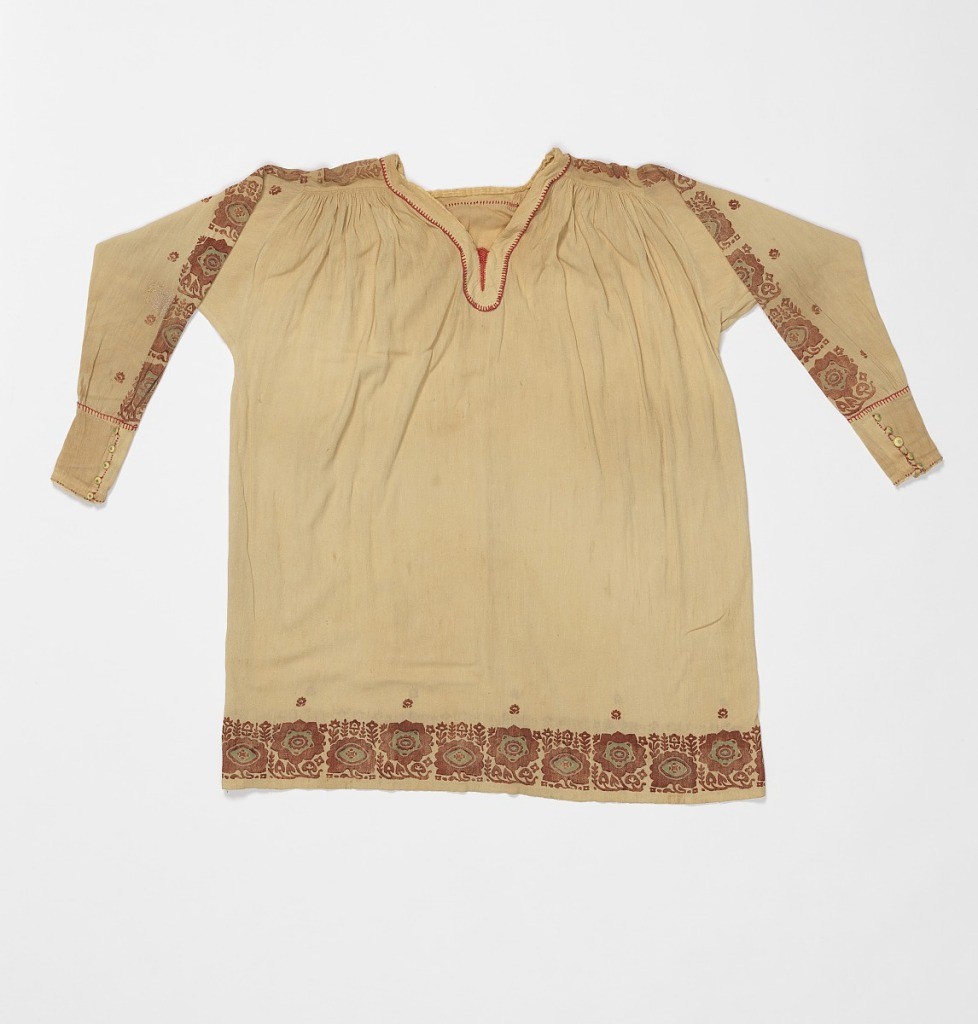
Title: Blouse
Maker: Lydia Bush-Brown, American, 1887–1984
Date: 1905–19
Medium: cotton, silk, buttons with glass beads Technique: block printed on crepe (overspun warp) and embroidered using buttonhole and figure-8 stitches
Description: Off-white pullover, long-sleeved tunic style blouse with block printed band of flowers in rust red with green from shoulders to cuffs and around the bottom border. Neck yoke and upper side of cuffs decorated with buttonhole stitches using rust red silk. Neck slit reinforced with a figure-8 stitch using rust red silk. Five white dome-shaped buttons topped by a green glass bead are on each sleeve.